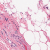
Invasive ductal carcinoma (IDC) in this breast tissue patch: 0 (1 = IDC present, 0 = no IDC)